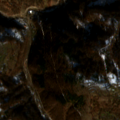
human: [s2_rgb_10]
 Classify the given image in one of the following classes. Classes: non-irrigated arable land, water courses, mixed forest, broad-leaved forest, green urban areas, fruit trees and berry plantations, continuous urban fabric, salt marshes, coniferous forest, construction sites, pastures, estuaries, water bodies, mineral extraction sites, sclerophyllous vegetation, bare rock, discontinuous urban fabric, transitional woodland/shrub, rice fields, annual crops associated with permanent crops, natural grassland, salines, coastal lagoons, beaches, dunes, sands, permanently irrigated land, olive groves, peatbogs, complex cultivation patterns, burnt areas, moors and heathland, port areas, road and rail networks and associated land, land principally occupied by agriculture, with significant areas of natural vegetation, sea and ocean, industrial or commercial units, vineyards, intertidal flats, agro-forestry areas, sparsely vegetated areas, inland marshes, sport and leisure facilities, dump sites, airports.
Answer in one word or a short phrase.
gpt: complex cultivation patterns, land principally occupied by agriculture, with significant areas of natural vegetation, broad-leaved forest, transitional woodland/shrub